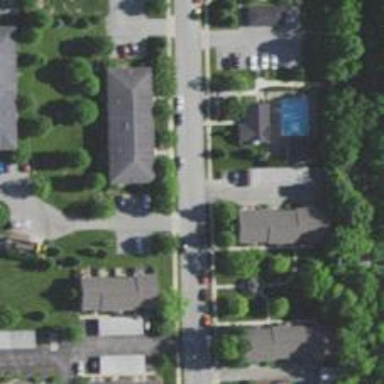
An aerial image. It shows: Residential road with asphalt surface and separate sidewalk.